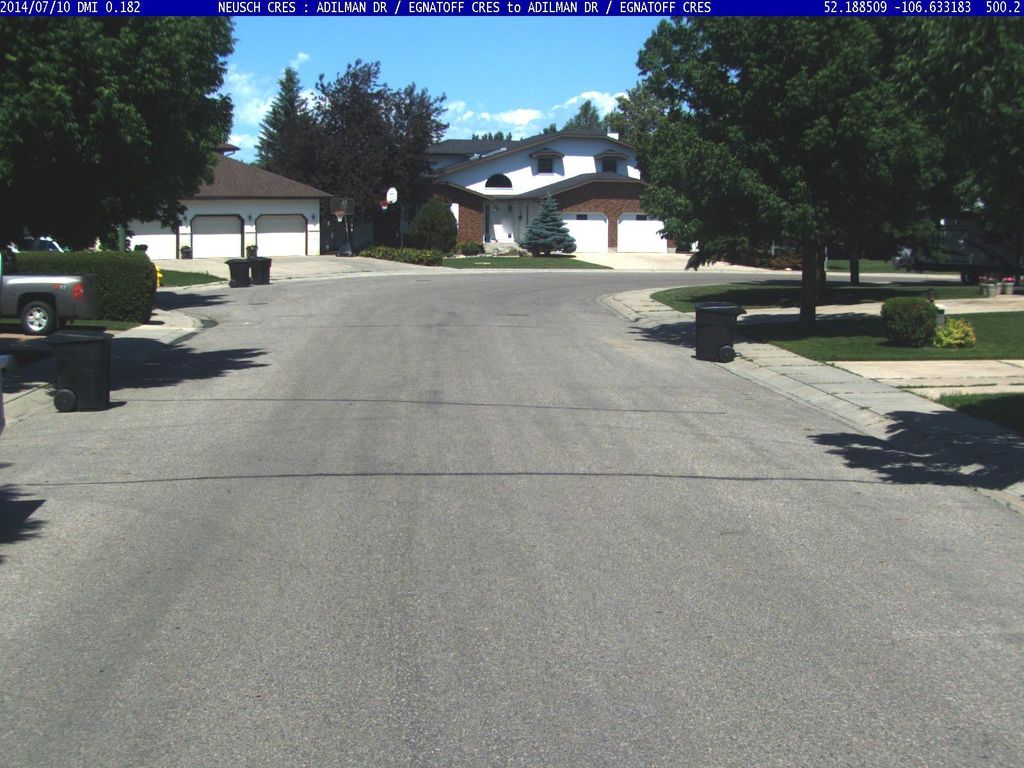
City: saskatoon